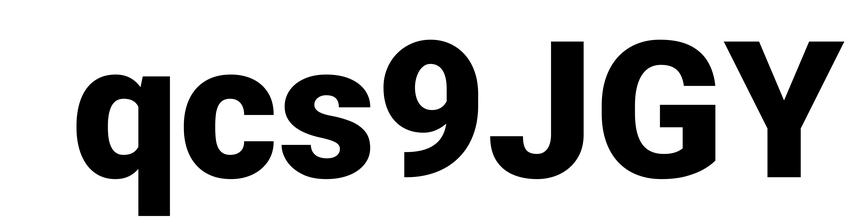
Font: Roboto_Black